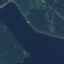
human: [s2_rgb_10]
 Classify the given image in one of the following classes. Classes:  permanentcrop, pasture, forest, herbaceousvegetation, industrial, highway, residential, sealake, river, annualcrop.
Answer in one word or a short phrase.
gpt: River